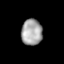
Tissue: skin
Cell type: Epithelial cells
Senescence score: 0.2287
Nuclear area (px): 536
Mean DAPI intensity: 165.187